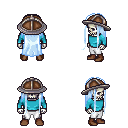
a pixel art fantasy rpg character, male body template, skeleton, teal long-sleeve shirt, white pants, white cyan extra-long hairstyle, chain helm, brown shoes, four views (front, back, left, right), 2x2 character sprite sheet, small pixel art, hard edges, no anti-aliasing